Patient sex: F
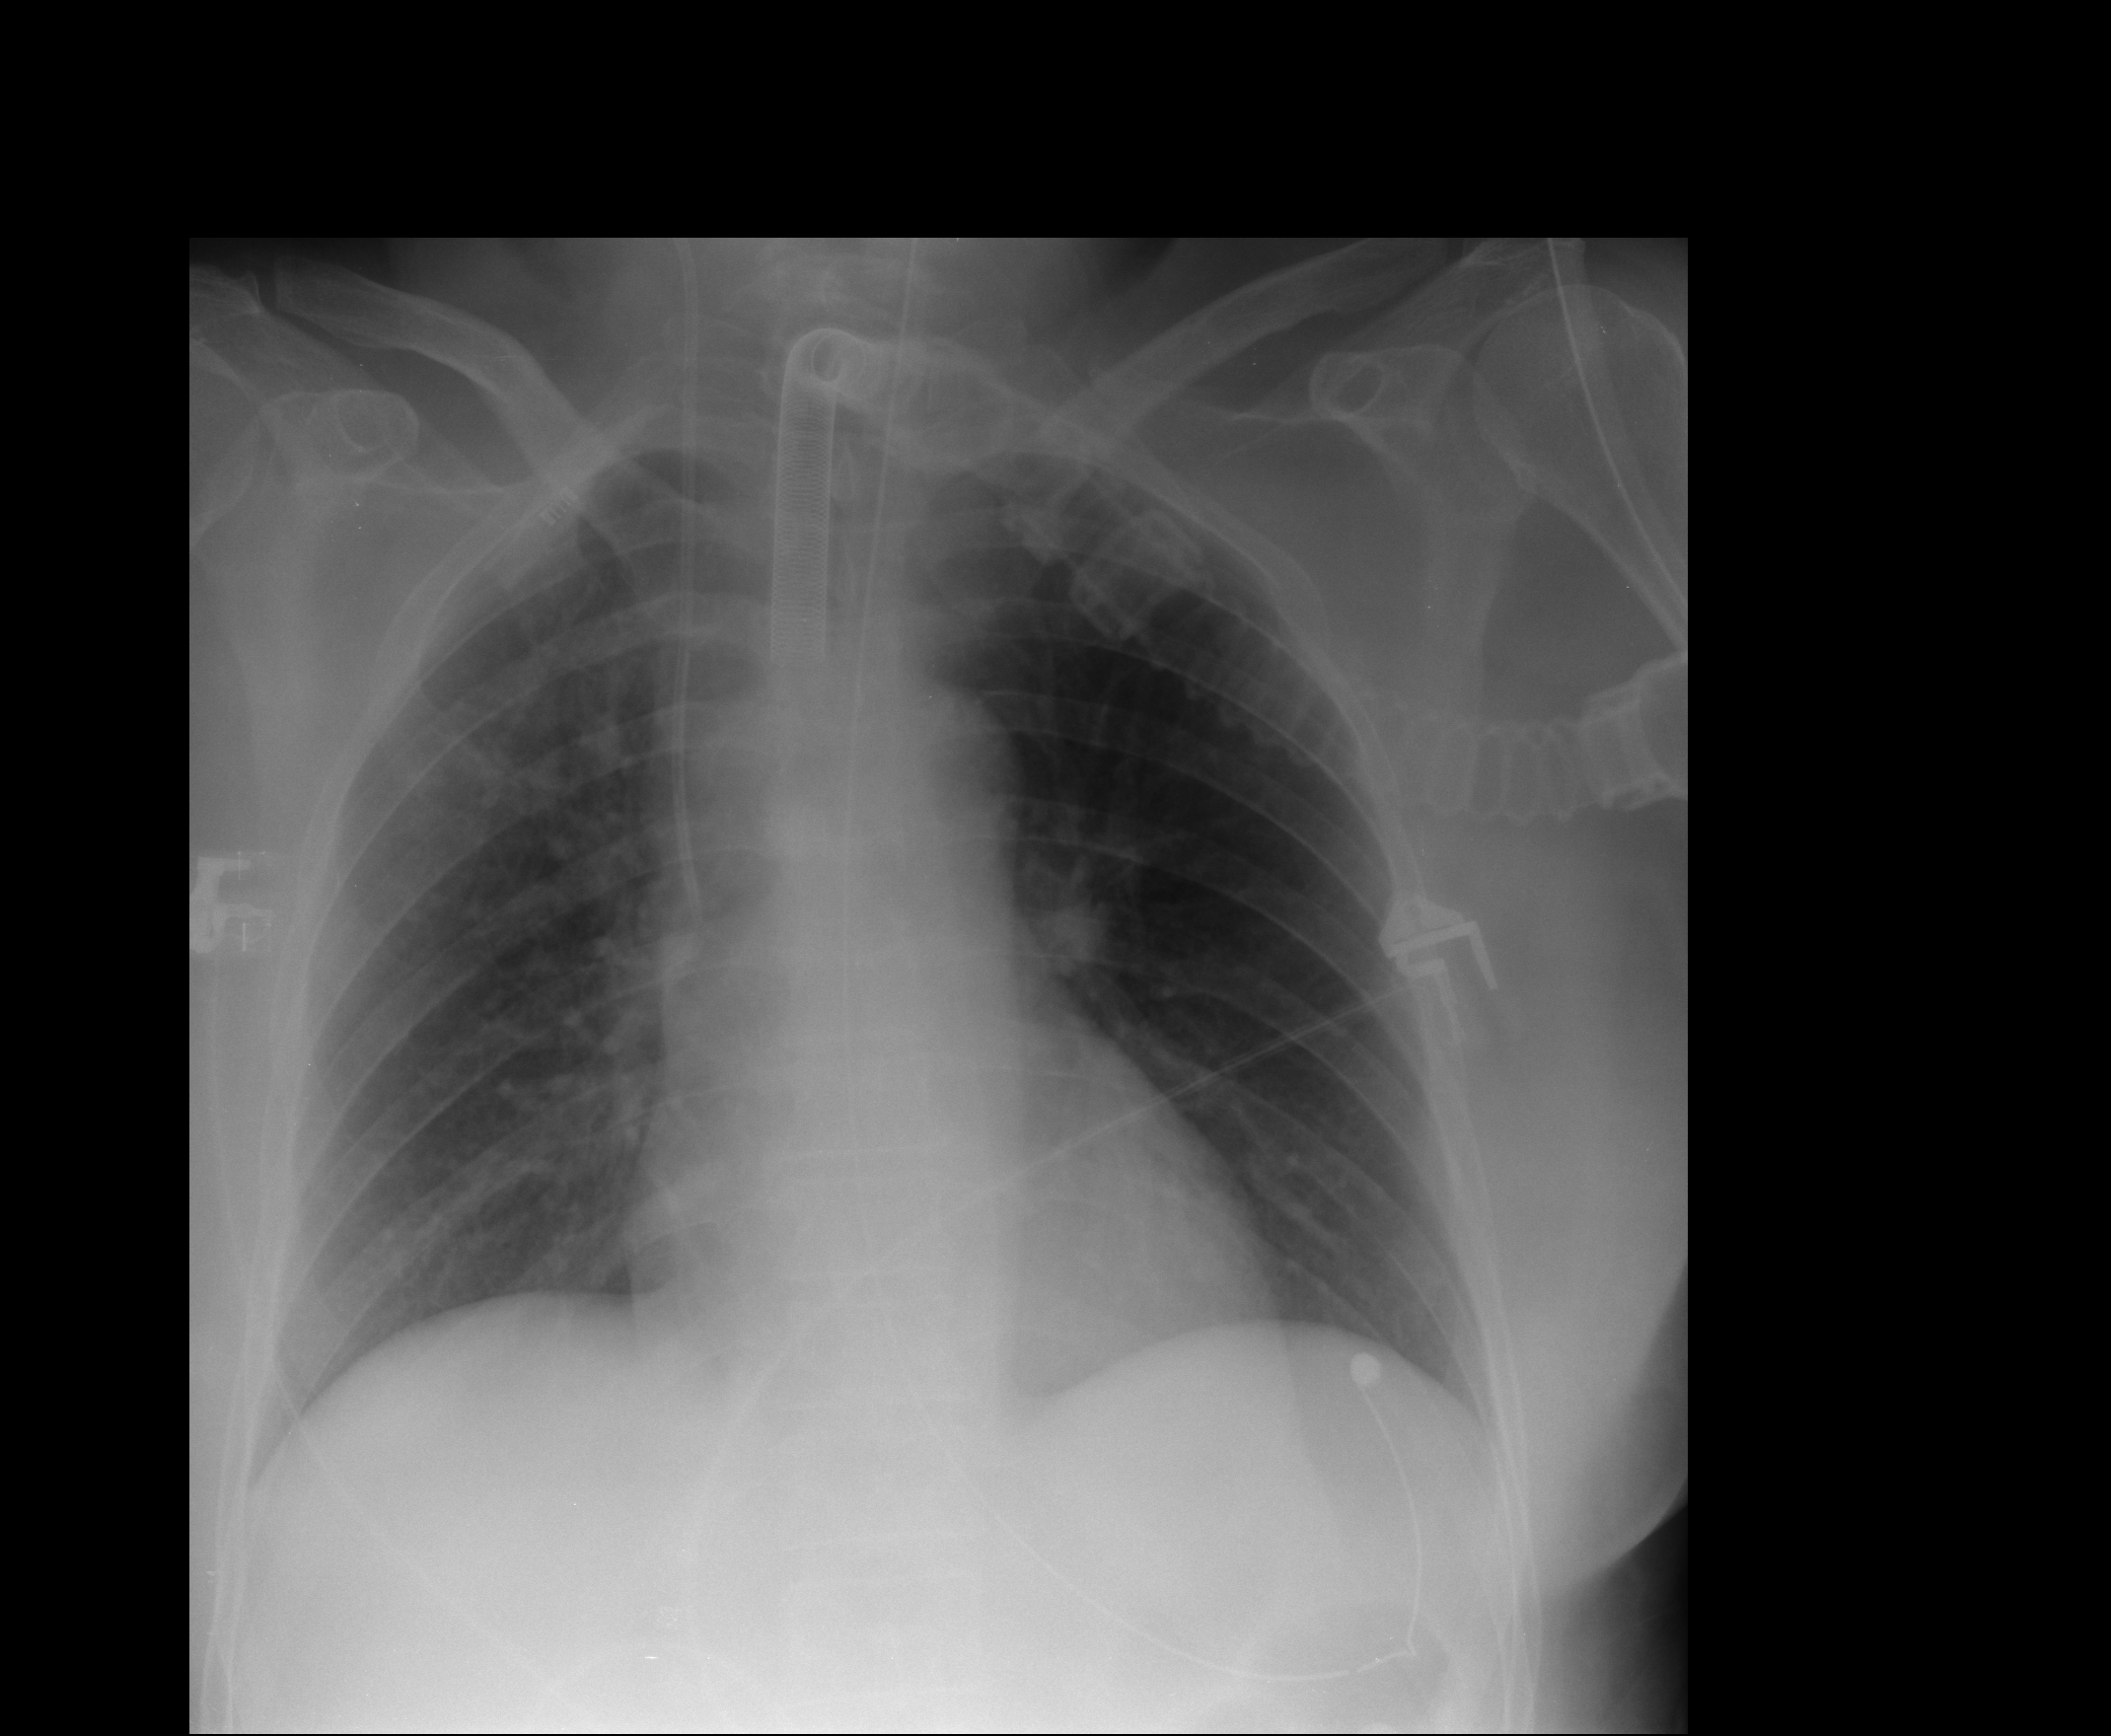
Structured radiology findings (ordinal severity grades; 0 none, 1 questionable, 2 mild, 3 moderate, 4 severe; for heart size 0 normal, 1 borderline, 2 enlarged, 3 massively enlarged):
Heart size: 0
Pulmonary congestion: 0
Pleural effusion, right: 0
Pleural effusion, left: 0
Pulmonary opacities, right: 2
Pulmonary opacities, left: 0
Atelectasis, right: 0
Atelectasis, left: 0